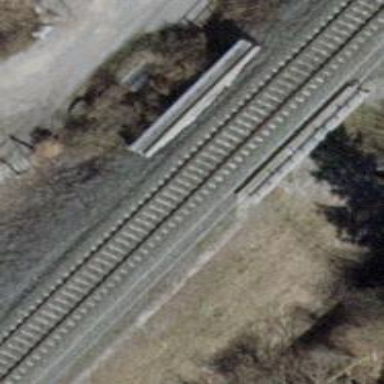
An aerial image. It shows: Railway signal.